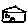
Label: house